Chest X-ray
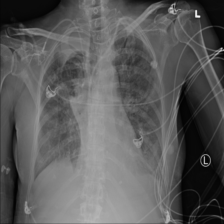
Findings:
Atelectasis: positive
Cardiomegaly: negative
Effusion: positive
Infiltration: positive
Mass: positive
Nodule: negative
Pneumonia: negative
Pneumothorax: negative
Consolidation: negative
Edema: negative
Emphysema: negative
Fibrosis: negative
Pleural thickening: negative
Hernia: negative